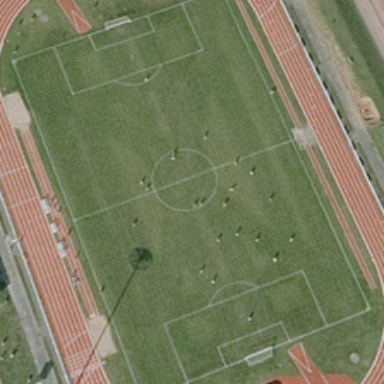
Many people are in a football field in a playground .